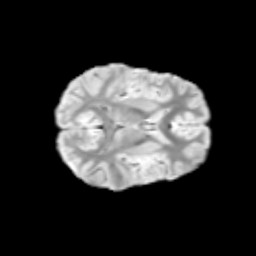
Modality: T2w
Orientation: axial
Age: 9
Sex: female
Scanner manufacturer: siemens
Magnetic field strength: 3 T
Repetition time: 3.8 s
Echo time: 0.07 s